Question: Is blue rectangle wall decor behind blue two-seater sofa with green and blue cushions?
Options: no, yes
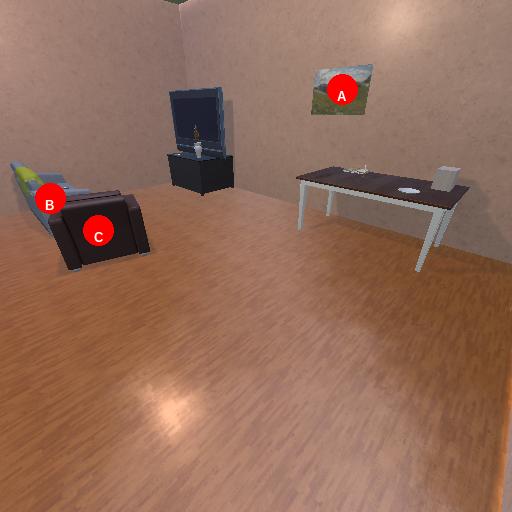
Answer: no